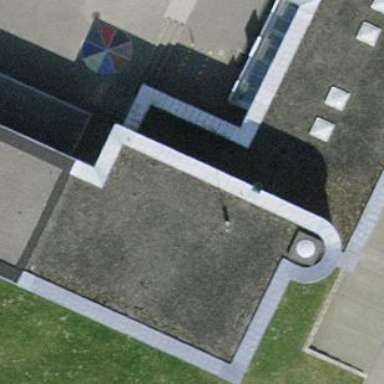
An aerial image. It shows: School building.